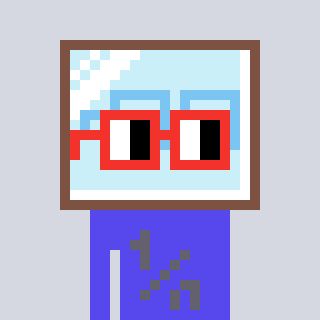
a pixel art character with square red glasses, a mirror-shaped head and a computerblue-colored body on a cool background